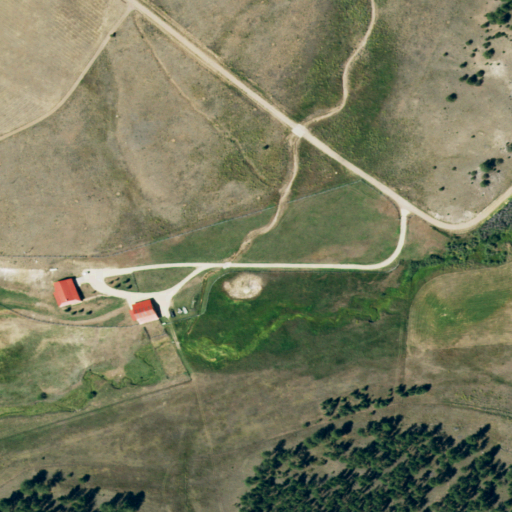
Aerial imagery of valley in Colorado named Jones Gulch containing grassland, shrub, herbaceous wetlands, evergreen forest, open development, low intensity development, and woody wetlands